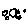
Label: circle